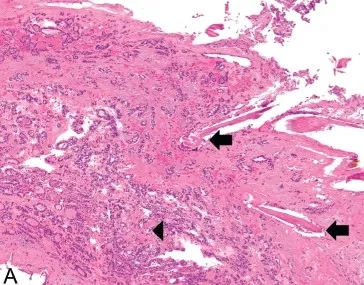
(A): Struma and hair follicles x100. The mature teratoma shows intimate admixture with thyroid tissue, the greatest component of the tumor in this case. Hair follicles (arrows) can be seen amongst small acini filled with colloid (microfollicular pattern) (arrowhead) (Hematoxylin and Eosin, x100).
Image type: pathology (h&e)